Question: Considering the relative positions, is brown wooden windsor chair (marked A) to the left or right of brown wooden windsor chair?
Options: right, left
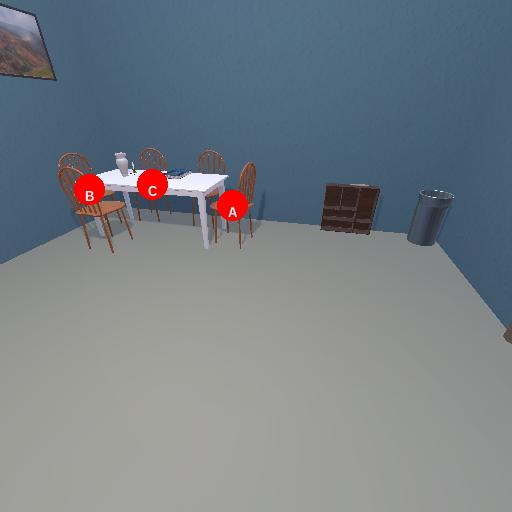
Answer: right